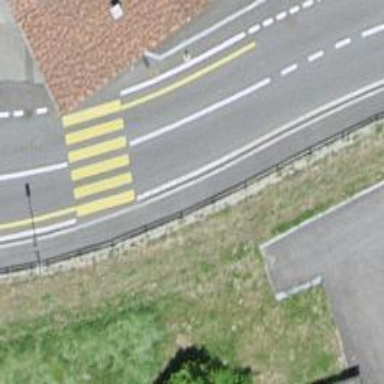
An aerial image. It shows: Bus stop with platform for public transport.